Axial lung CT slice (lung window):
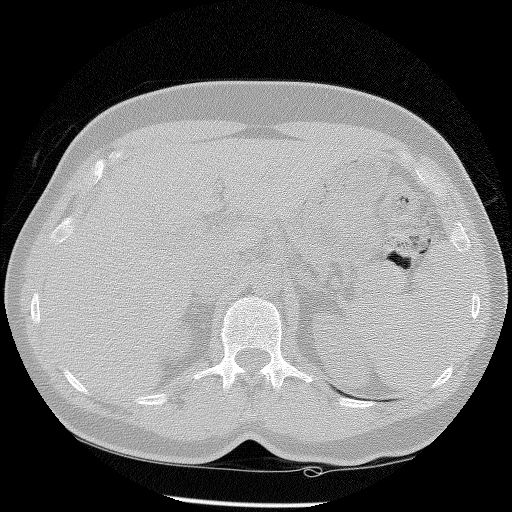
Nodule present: no